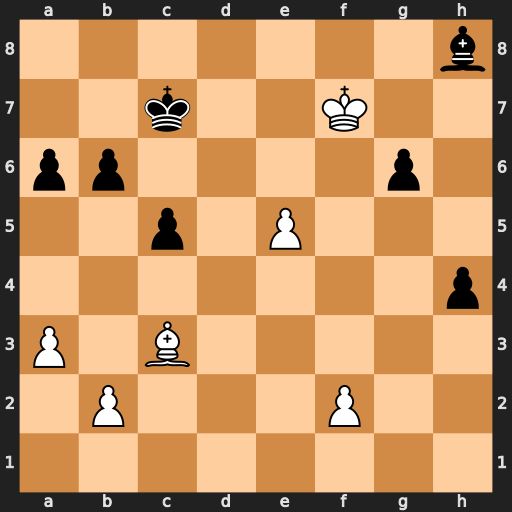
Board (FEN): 7b/2k2K2/pp4p1/2p1P3/7p/P1B5/1P3P2/8
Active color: w
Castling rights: -
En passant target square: -
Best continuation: e6 Bxc3 e7